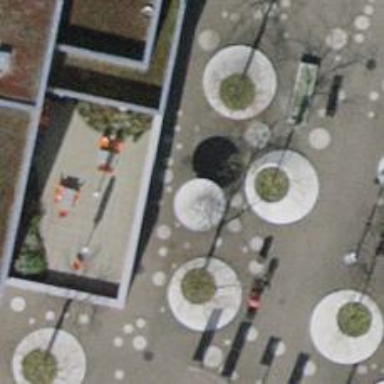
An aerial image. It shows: Bicycle parking area.